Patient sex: F
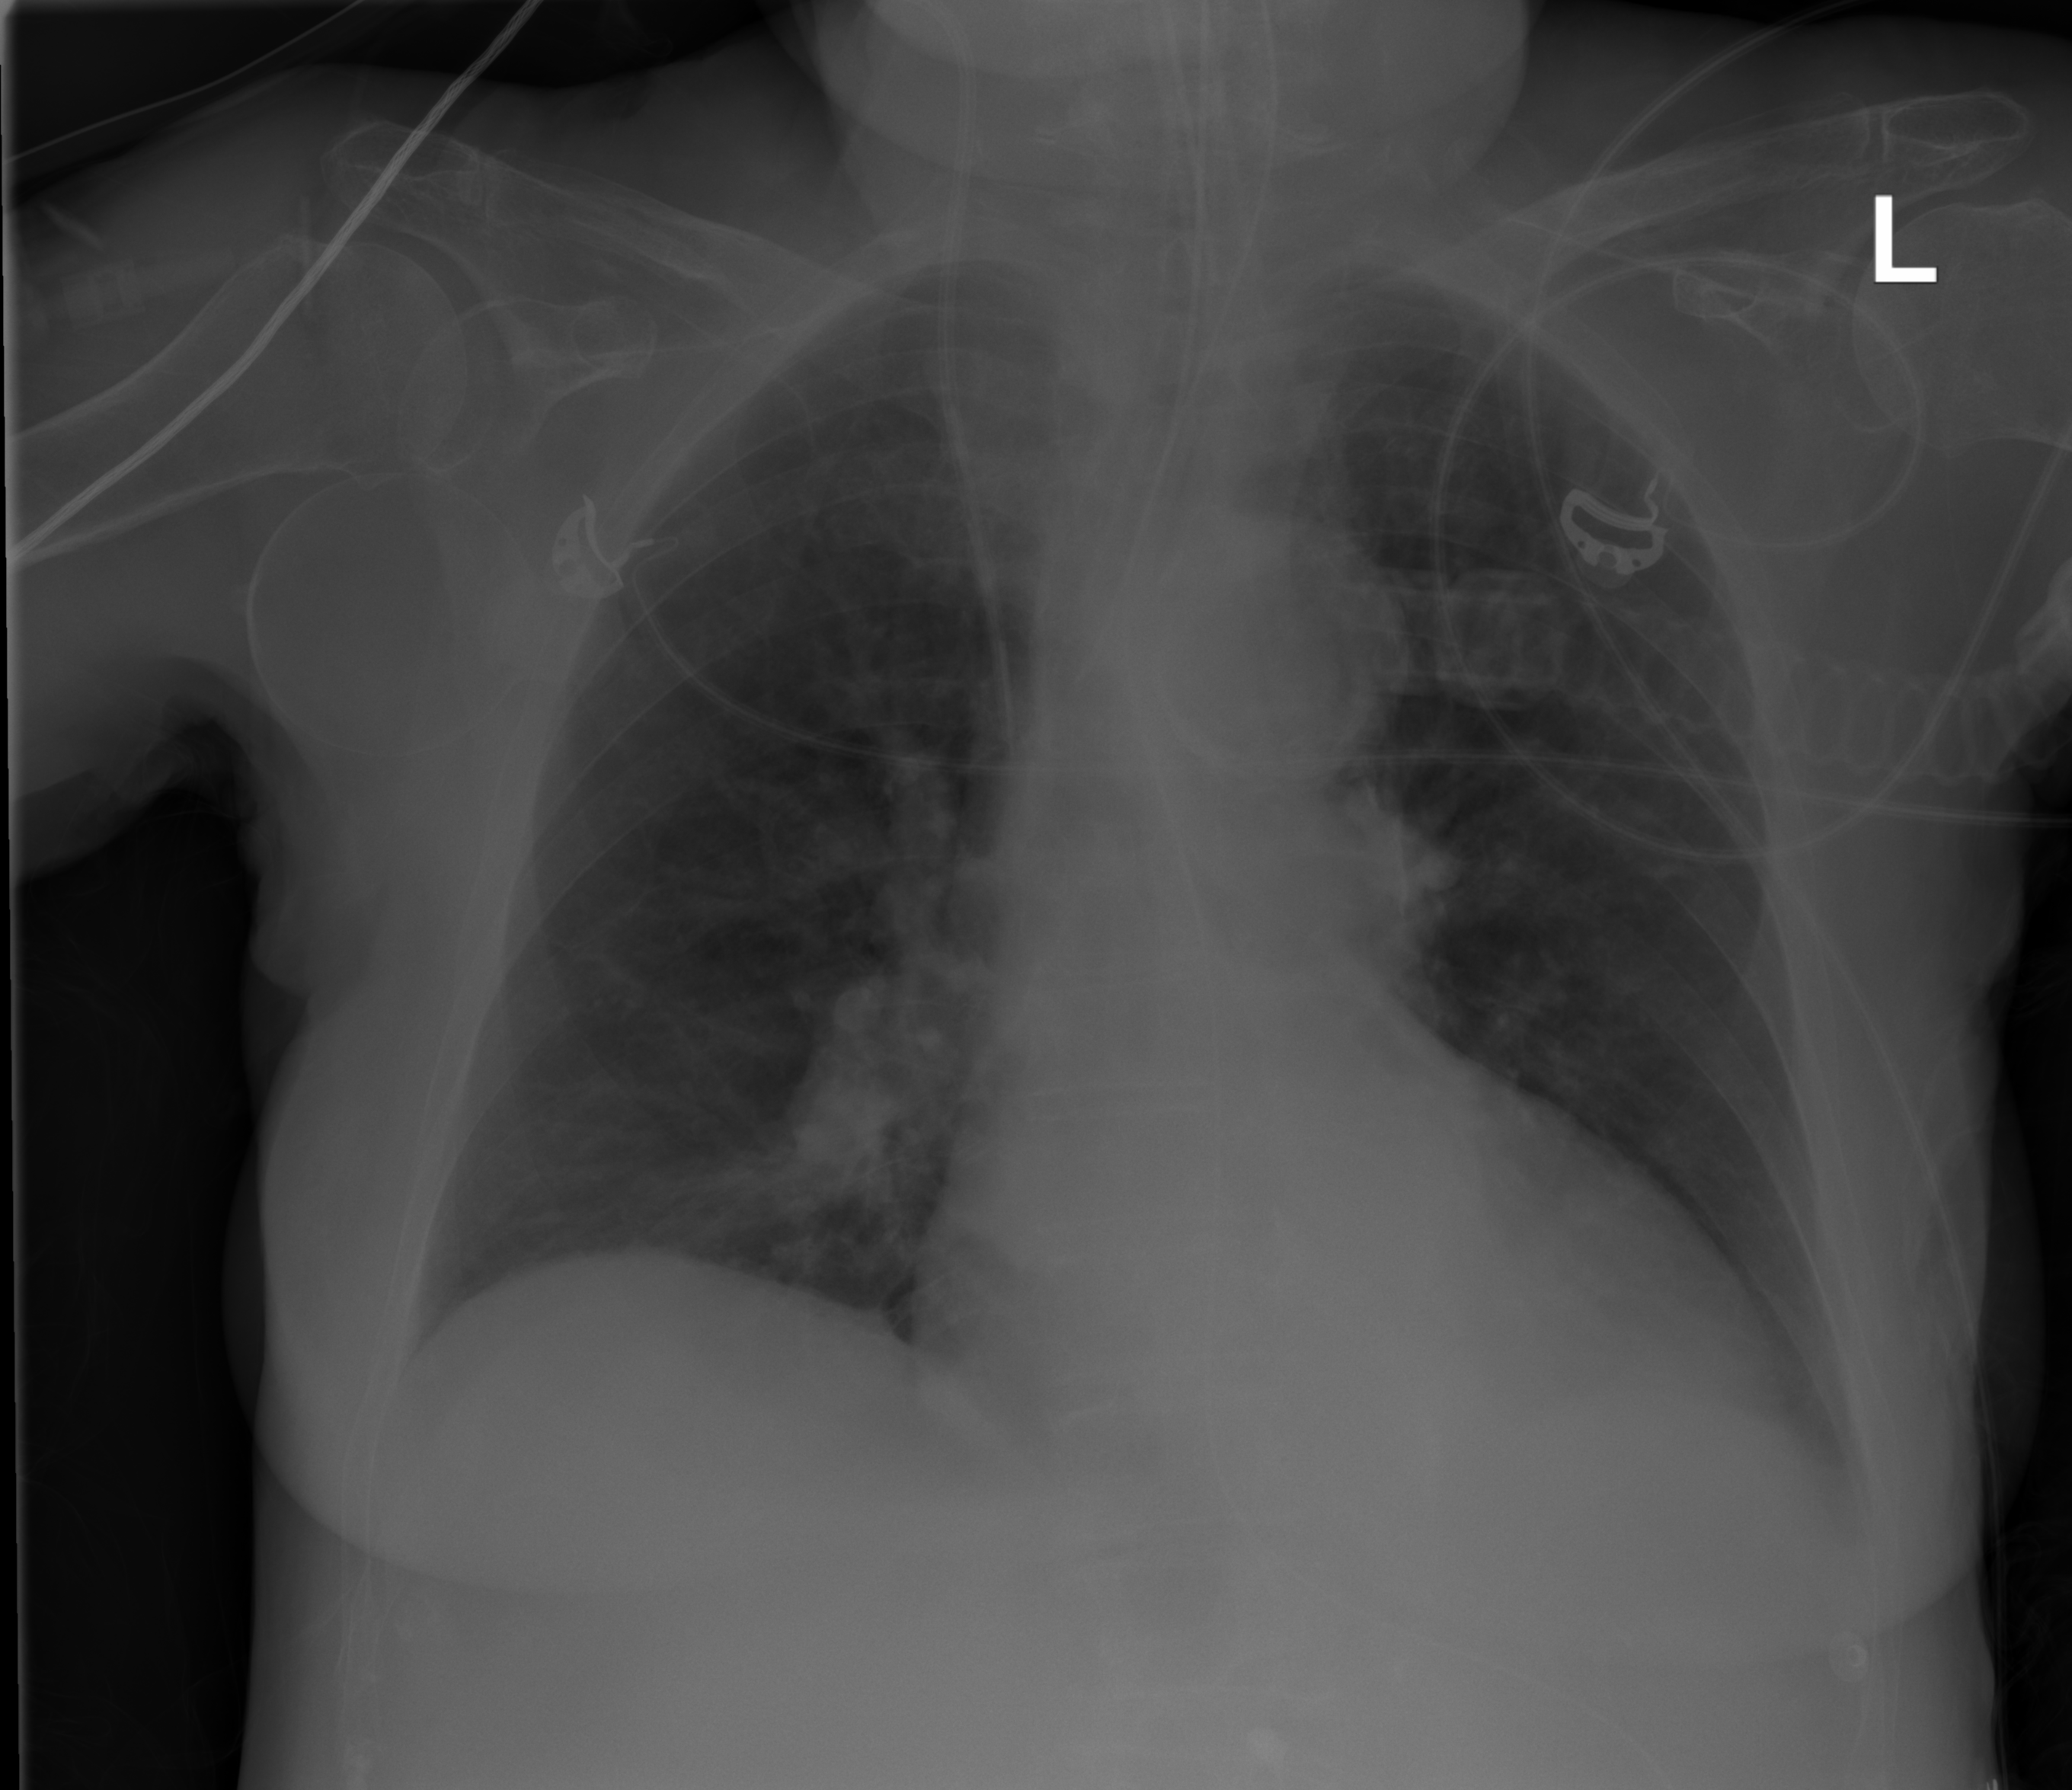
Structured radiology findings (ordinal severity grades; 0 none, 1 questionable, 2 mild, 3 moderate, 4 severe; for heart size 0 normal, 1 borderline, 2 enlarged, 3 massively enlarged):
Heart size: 2
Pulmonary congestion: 0
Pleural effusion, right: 0
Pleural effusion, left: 2
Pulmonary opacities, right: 0
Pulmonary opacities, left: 0
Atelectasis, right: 2
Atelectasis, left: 2